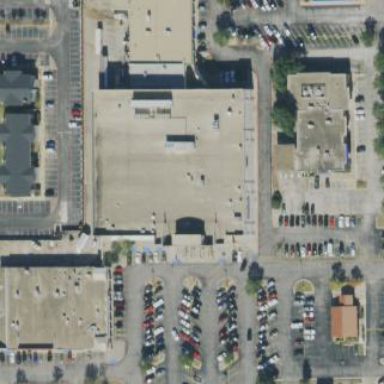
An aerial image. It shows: Building that houses supermarket.